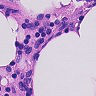
Metastatic tissue present: no